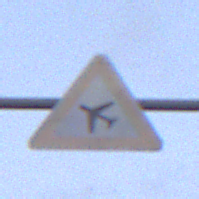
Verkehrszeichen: FlugbetriebRechts
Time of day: SunriseSunset
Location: Outdoor (Urban)
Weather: PartlyCloudy
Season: NotSpecified
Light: Natural